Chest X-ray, PA view. Patient: 60 years old, sex M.
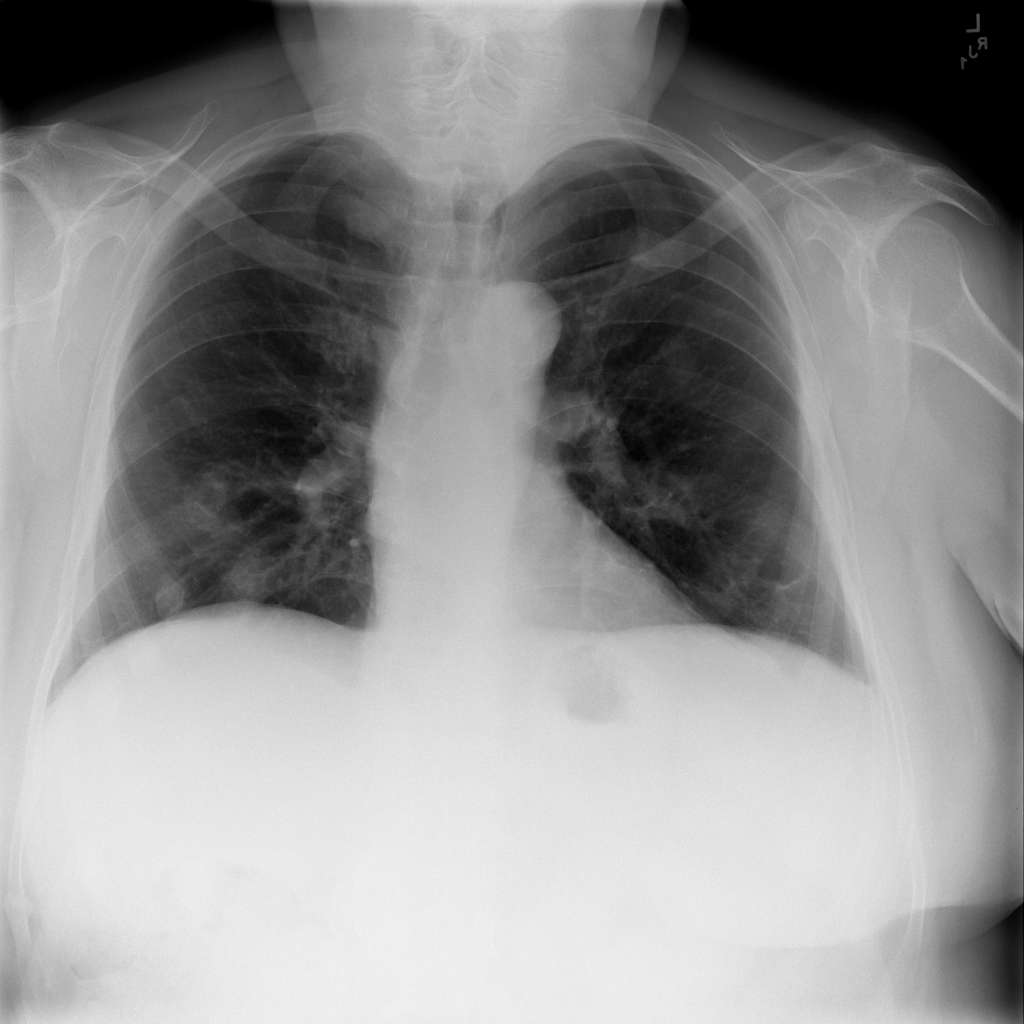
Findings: Consolidation